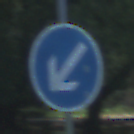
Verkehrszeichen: VorgeschriebeneVorbeifahrtLinks
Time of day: Midday
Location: Outdoor (Nature)
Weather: Clear
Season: Summer
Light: Natural